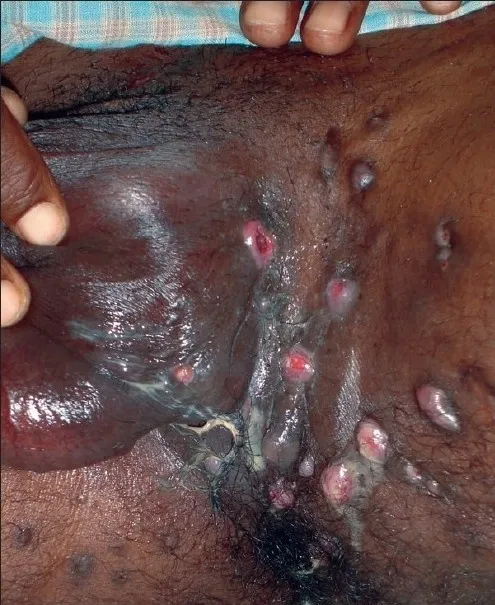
Perineal lesions.
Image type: medical_photograph (other_medical_photograph)